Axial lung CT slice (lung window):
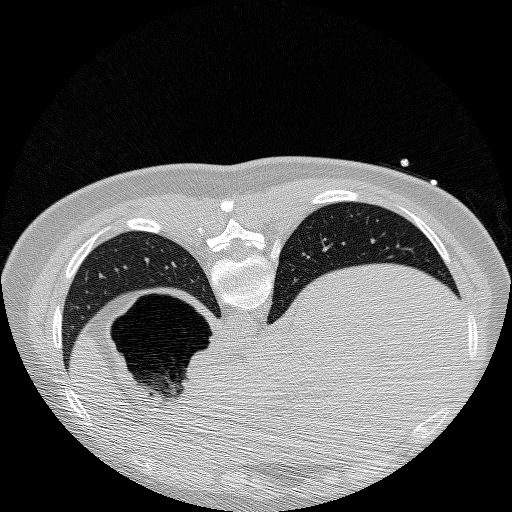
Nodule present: no